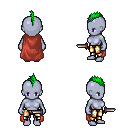
a pixel art fantasy rpg character, female body template, dark elf, purple skin, maroon cape, gold greaves, green mohawk hairstyle, dagger, four views (front, back, left, right), 2x2 character sprite sheet, small pixel art, hard edges, no anti-aliasing